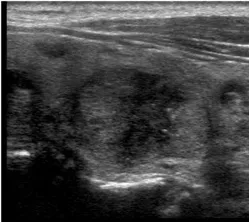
(F) Four months after octreotide treatment, thyroid US showed that the autonomous thyroid nodule had shrunk (20.3 x 13.8 x 12.8 mm) and most of the cystic lesion had been reduced. Adm. , administration day; X, first day of octreotide treatment; LAR, long-acting release.
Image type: radiology (ultrasound)